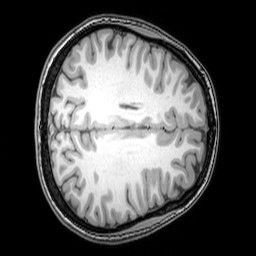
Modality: T1w
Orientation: axial
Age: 21
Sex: female
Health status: healthy
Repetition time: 0.081 s
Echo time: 0.037 s